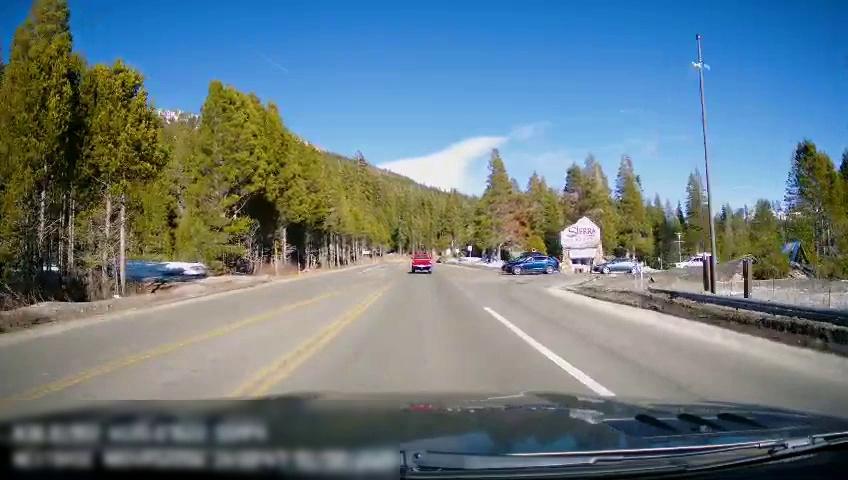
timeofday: Day
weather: Sunny
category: Drivable Space
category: Vehicles | SUV
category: Vehicles | Car
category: Vehicles | SUV
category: Vehicles | SUV
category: Vehicles | Truck
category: Lanes | Opposite Lane
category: Lanes | Opposite Lane
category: Lanes | Current Lane
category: Lanes | Current Lane